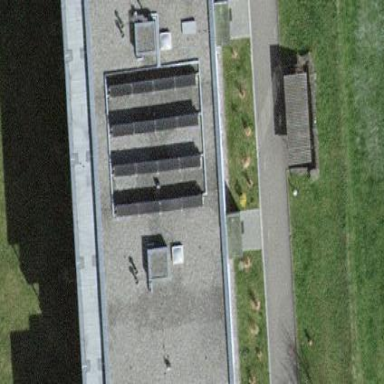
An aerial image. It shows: White building with flat roof. The roof is gray in color.